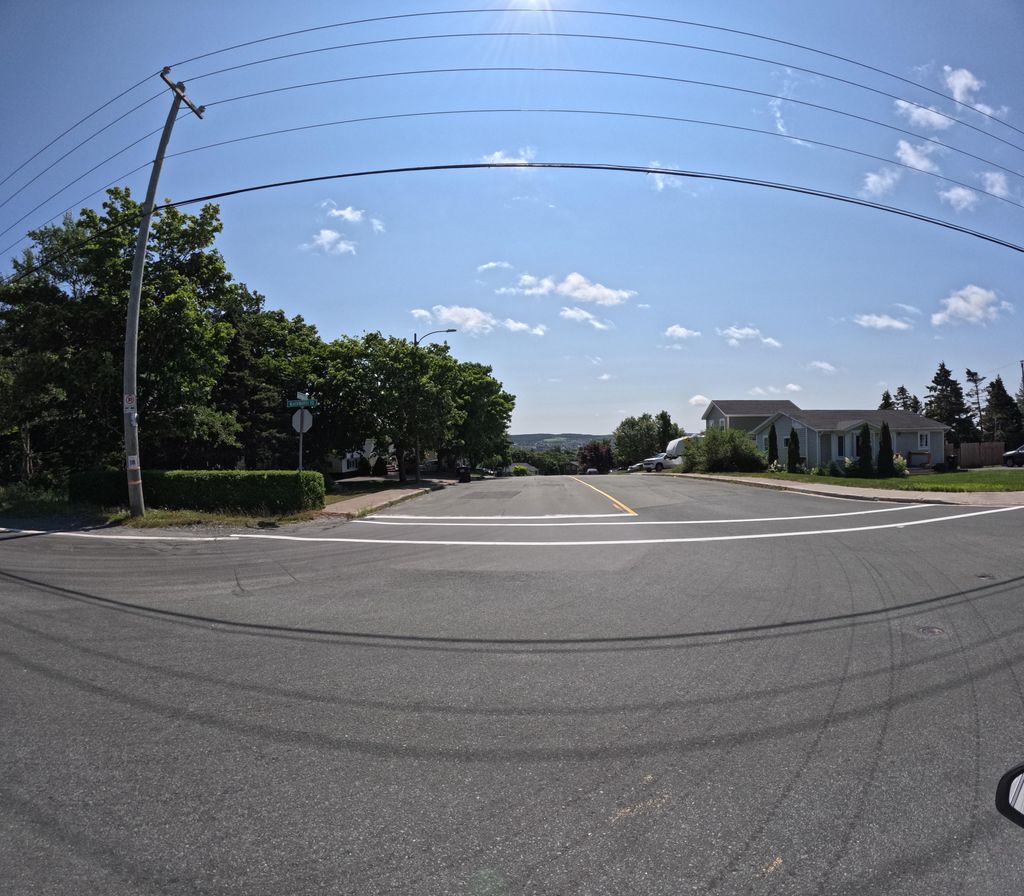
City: st_johns